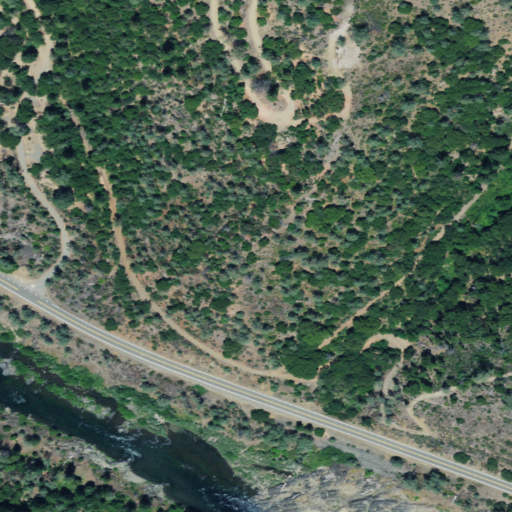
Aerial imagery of valley in California named Wheel Gulch containing open development, shrub, evergreen forest, low intensity development, open water, medium intensity development, grassland, and barren land